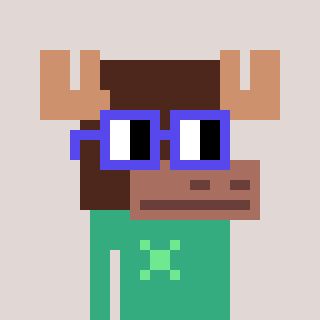
a pixel art character with square blue glasses, a moose-shaped head and a teal-colored body on a warm background